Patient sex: F
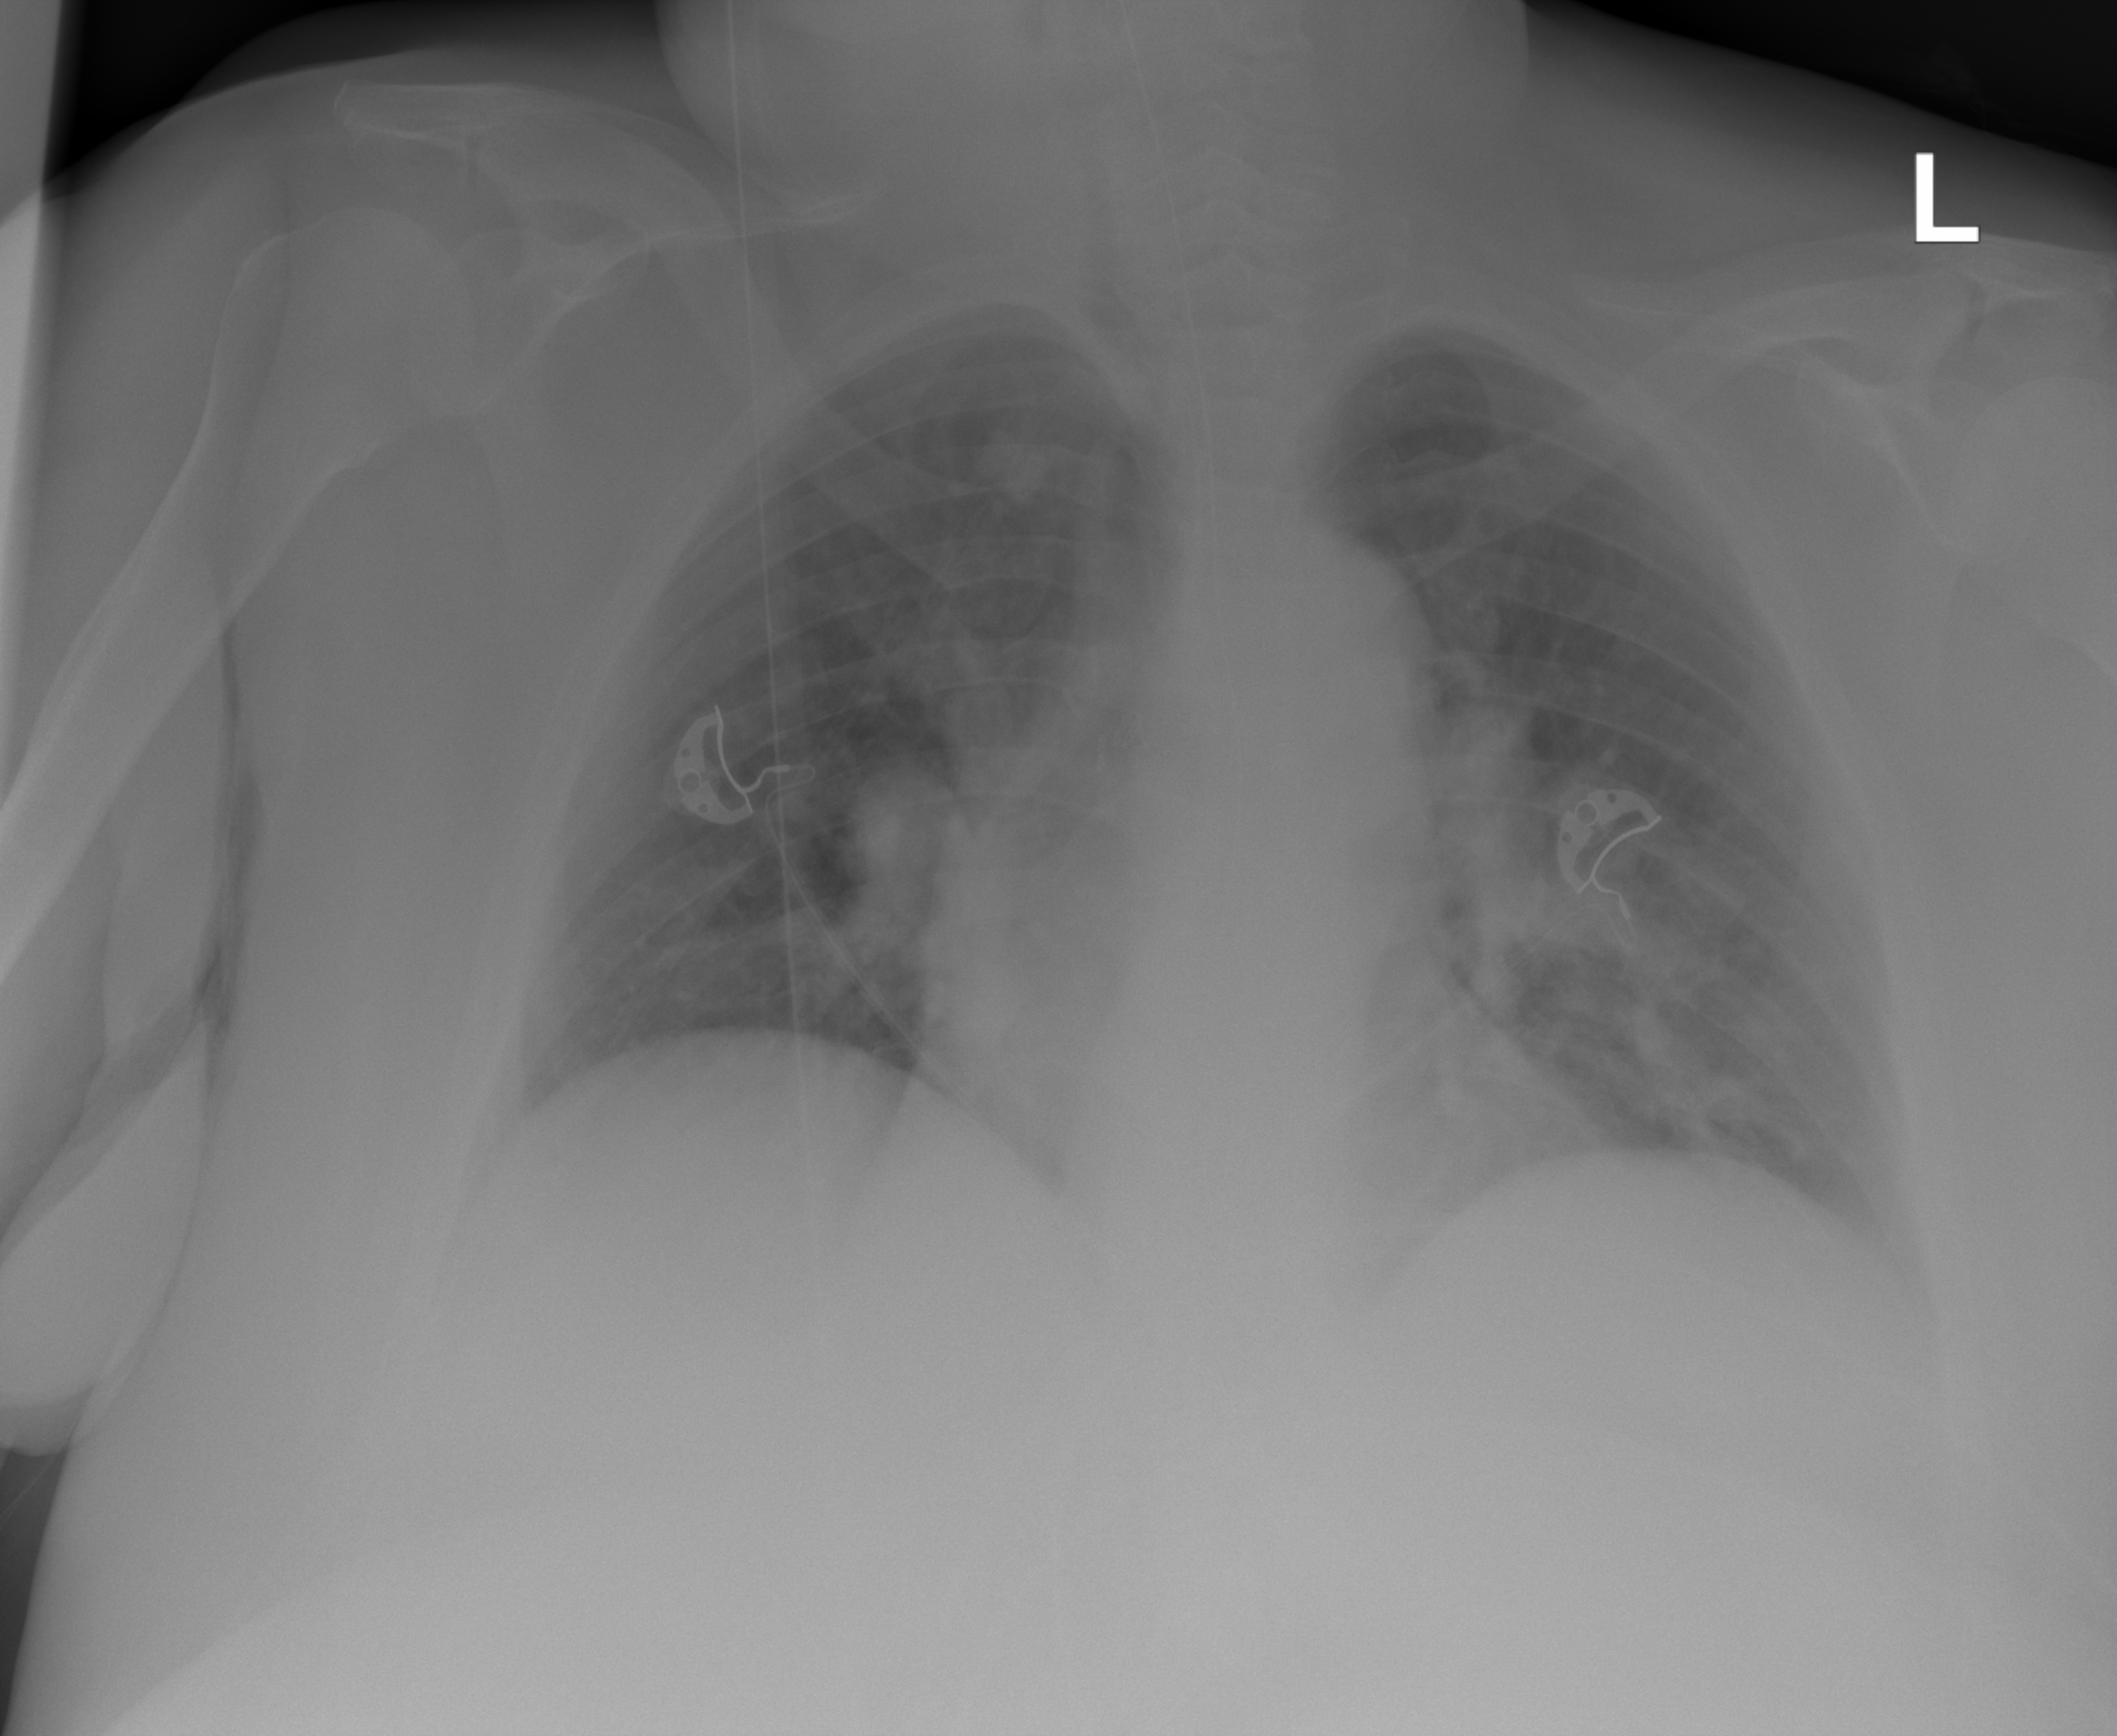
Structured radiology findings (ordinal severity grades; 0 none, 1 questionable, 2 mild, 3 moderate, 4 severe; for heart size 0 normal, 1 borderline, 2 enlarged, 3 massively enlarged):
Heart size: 0
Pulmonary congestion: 2
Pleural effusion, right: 0
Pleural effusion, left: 0
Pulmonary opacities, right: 2
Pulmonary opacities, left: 2
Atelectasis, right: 0
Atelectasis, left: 0